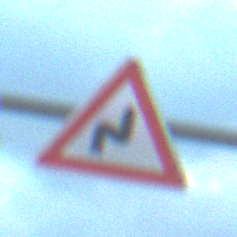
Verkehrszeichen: DoppelkurveRechts
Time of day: SunriseSunset
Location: Outdoor (Beach)
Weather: PartlyCloudy
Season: NotSpecified
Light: Natural